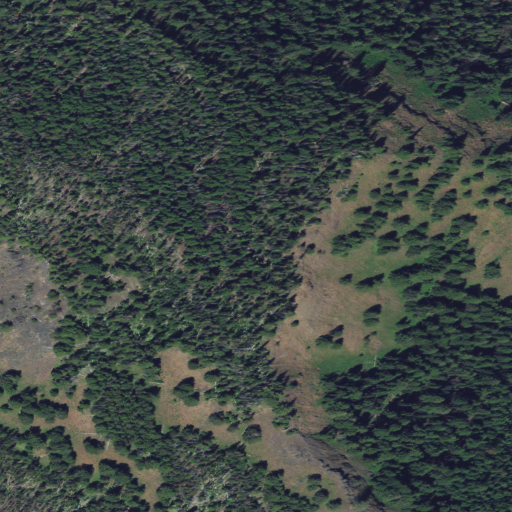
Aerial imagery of cliff(s) in Oregon named Fox Point containing evergreen forest and grassland